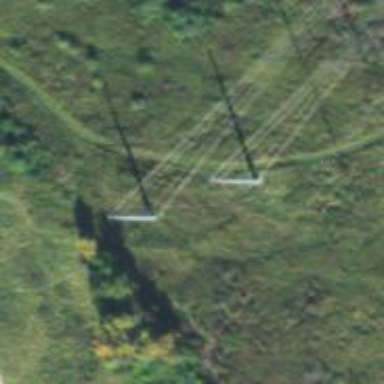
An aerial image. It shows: Power tower.